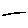
Label: line